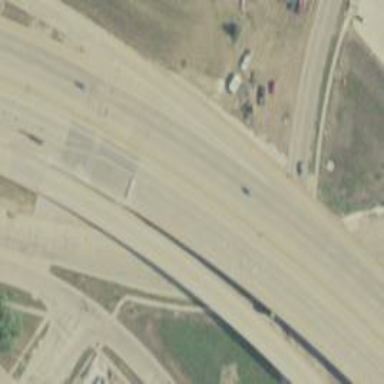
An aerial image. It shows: Bridge over motorway.